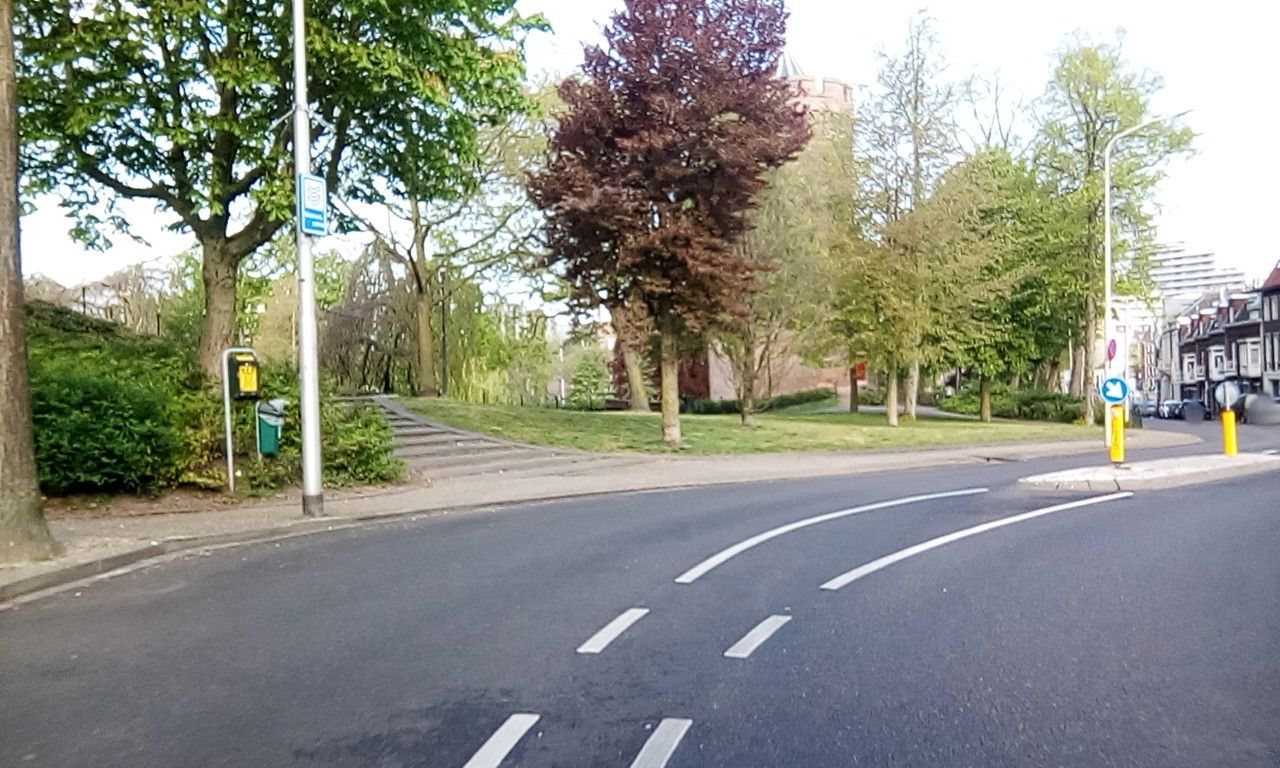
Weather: clear
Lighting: day
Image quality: good
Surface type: cycling surface
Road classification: pedestrian, residential, service
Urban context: urban centre
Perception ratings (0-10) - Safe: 8.71, Lively: 7.69, Beautiful: 9.68, Boring: 4.68, Depressing: 4.83, Wealthy: 8.87